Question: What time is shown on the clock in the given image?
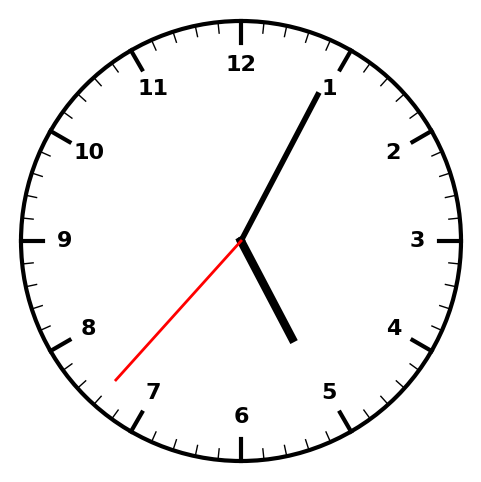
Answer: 05:04:37